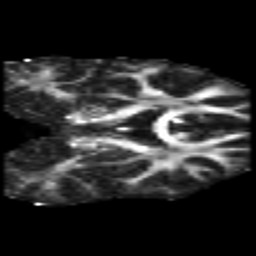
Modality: FA
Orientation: coronal
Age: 29
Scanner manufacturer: philips
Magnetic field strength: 3 T
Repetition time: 8.6 s
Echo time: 0.127 s